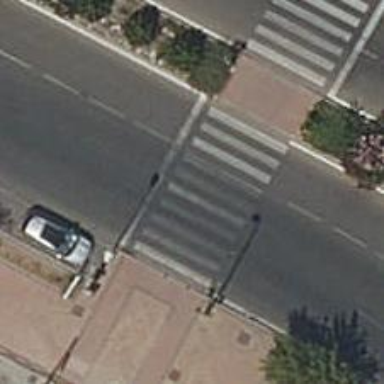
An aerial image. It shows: Asphalt footway with marked crossing that includes pedestrian island.